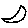
Label: moon